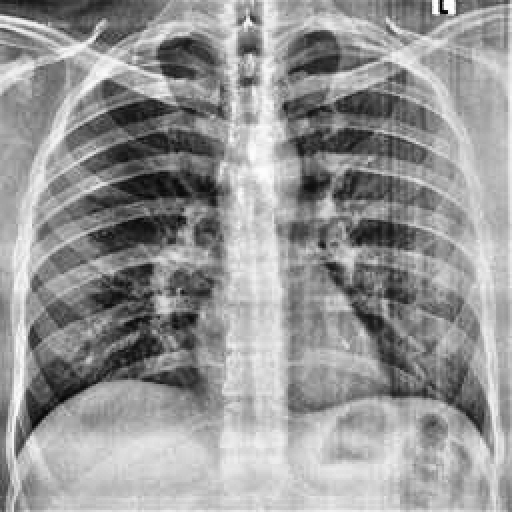
Finding: NORMAL